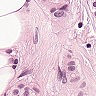
Metastatic tissue present: yes